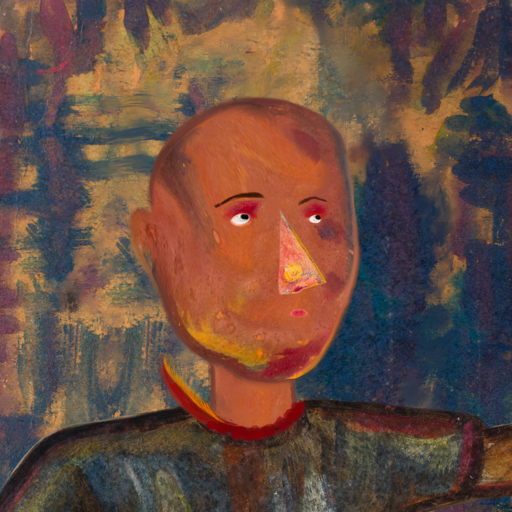
Background: InTheSun, Head And Neck Side: Mother_And_Son_Son, Face Side: Irani, Bust: Mosgoul, Hair Side: Blank, Head Accessory: Blank, Second Necklace: Blank, Necklace: Pipe, Baby: Blank